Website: apple
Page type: payment
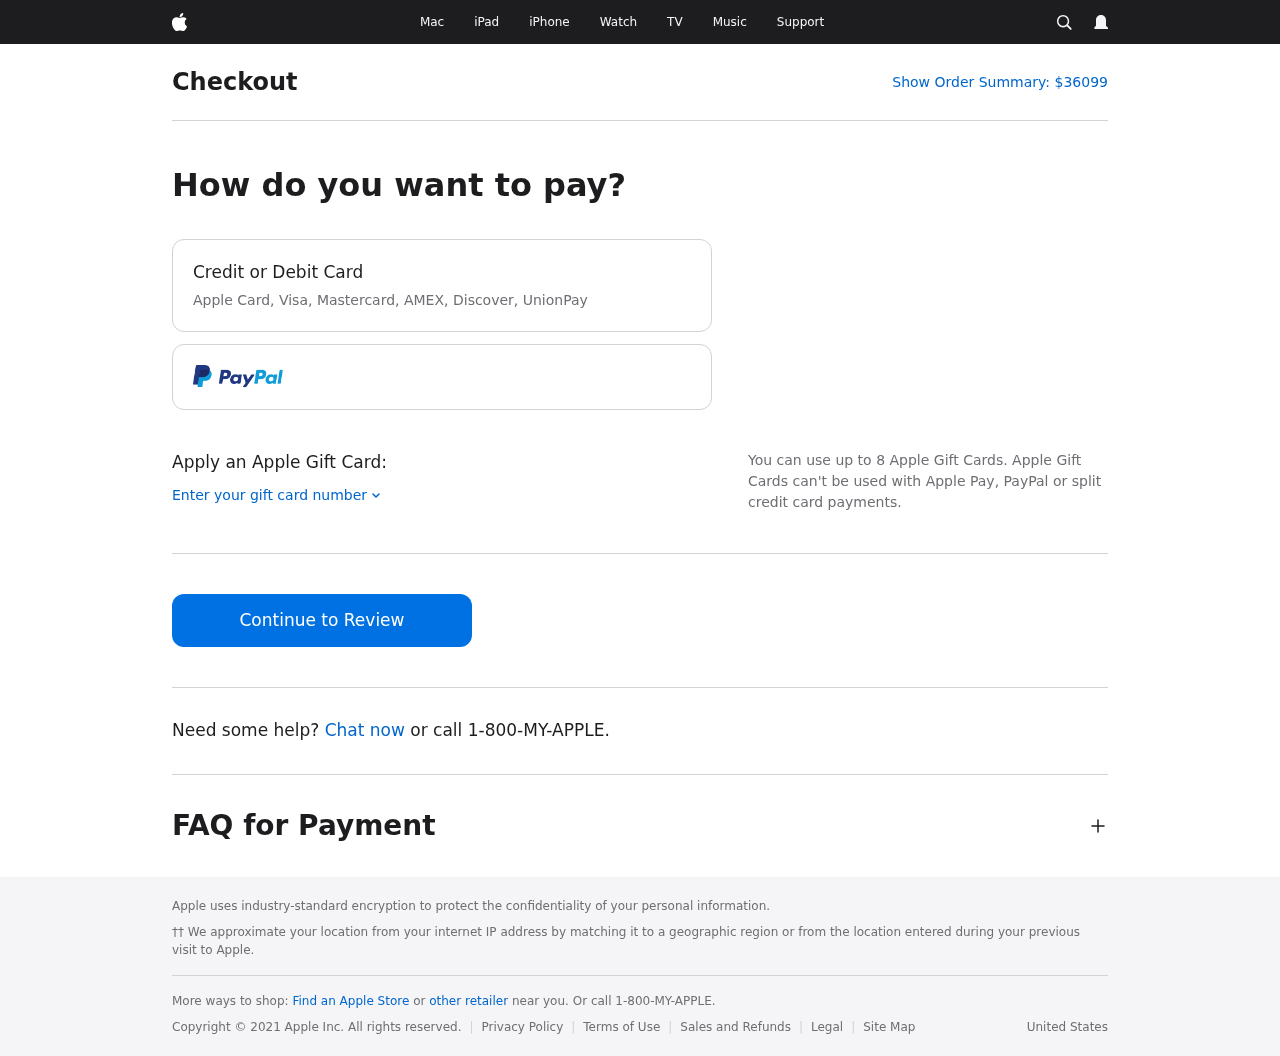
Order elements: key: ORDER_TOTAL
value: $36099